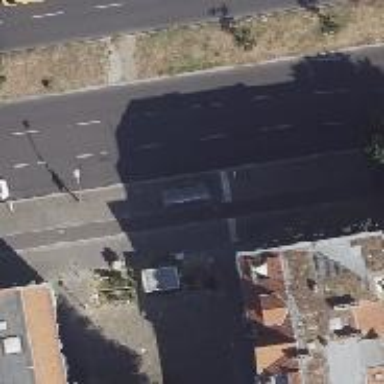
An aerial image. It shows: Sidewalk along the footway.